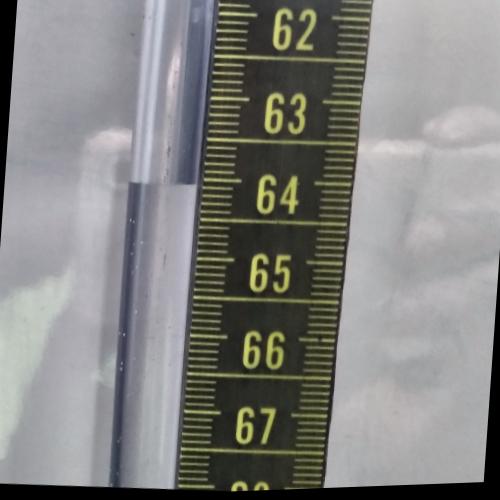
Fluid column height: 63.1 cm